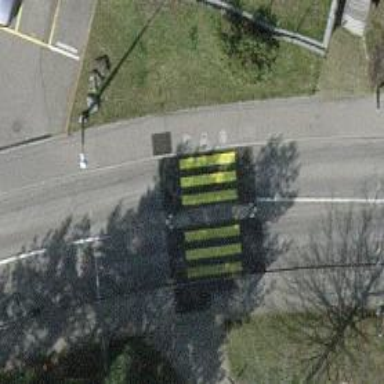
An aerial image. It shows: Uncontrolled zebra crossing with central island.